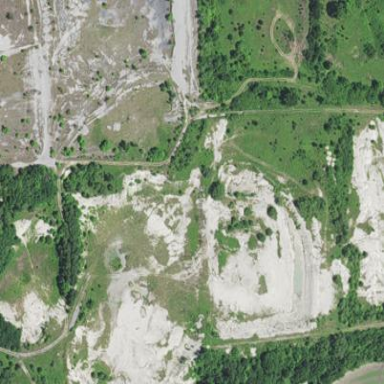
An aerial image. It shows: Brownfield area.